Here is the envelope spectrum of one vibration snapshot from a rolling-element bearing, with each characteristic fault-frequency family marked on the frequency axis. What is the most likely bearing condition (normal, inner_race, outer_race, ball)?
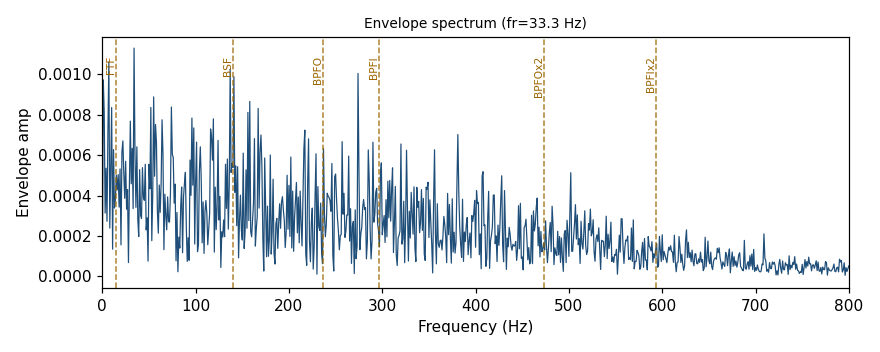
Answer: normal